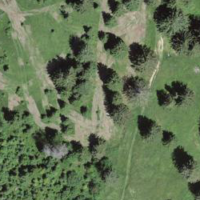
EUNIS habitat code: 25
Species observed at this site:
Filipendula ulmaria